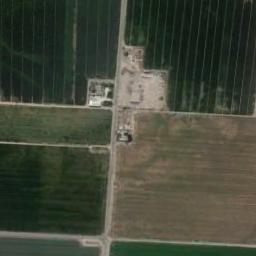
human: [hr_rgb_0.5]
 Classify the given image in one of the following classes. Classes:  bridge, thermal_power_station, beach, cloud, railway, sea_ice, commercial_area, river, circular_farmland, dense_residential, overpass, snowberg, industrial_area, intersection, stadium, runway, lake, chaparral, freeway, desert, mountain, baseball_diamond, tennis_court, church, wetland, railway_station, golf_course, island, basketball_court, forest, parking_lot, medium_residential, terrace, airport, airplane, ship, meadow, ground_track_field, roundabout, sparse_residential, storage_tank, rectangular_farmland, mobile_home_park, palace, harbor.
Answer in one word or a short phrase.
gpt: rectangular_farmland